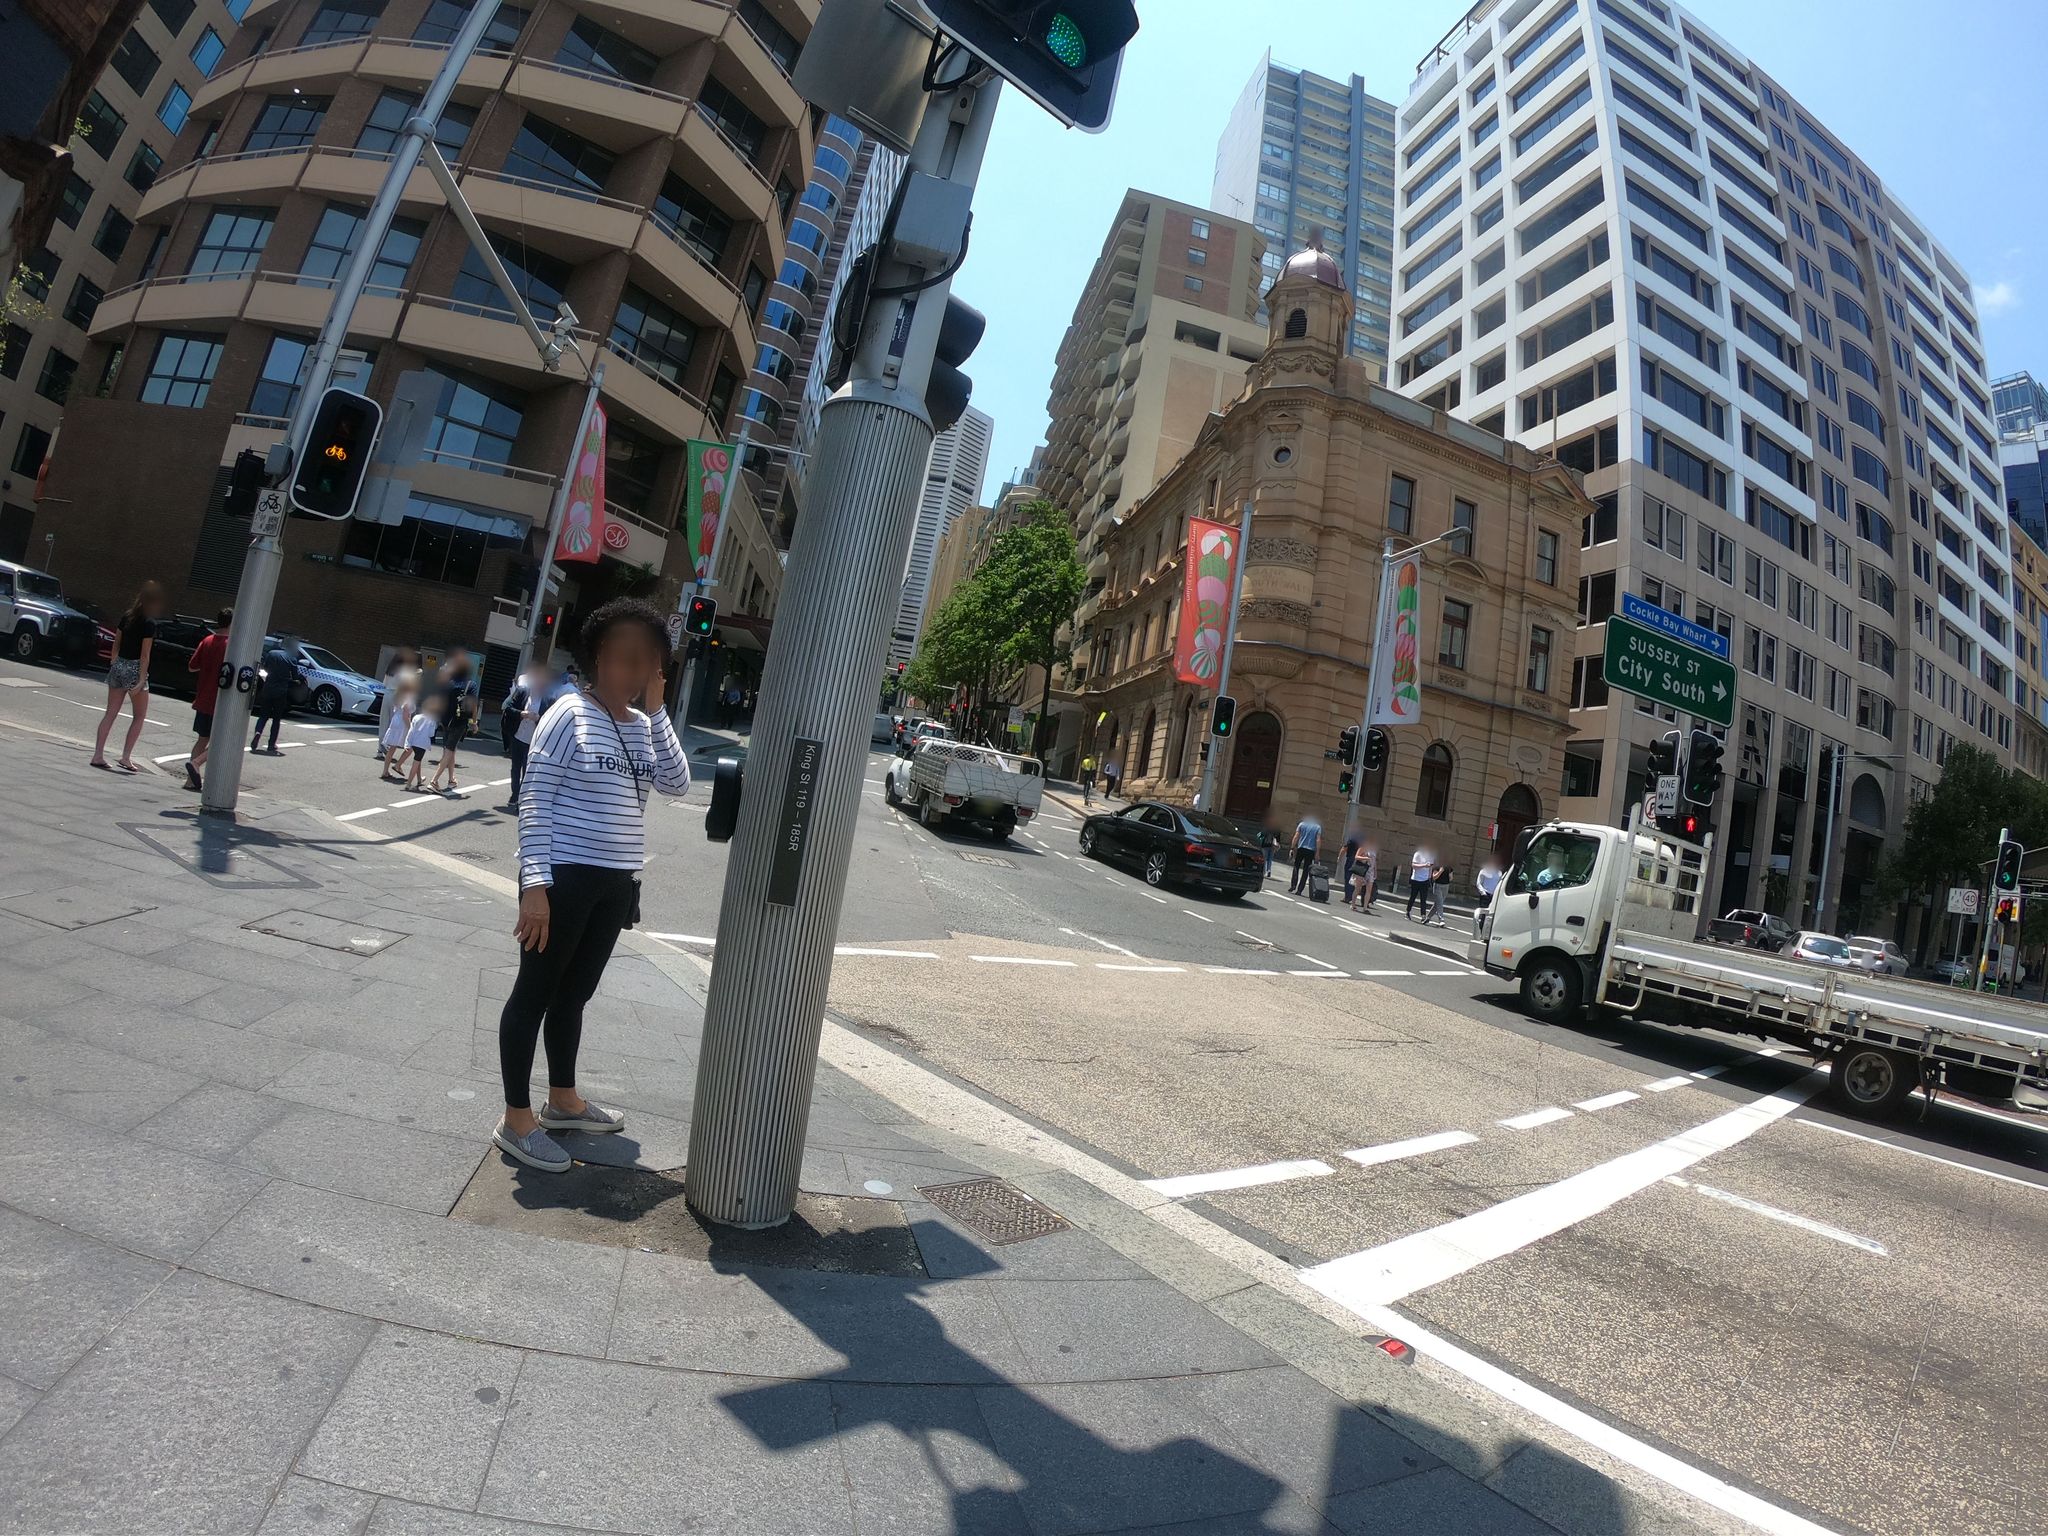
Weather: clear
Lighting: day
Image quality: good
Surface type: walking surface
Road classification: cycleway, pedestrian
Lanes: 2
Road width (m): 2.5
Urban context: urban centre
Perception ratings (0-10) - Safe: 3.3, Lively: 8.18, Beautiful: 6.01, Boring: 0.88, Depressing: 3.97, Wealthy: 6.35